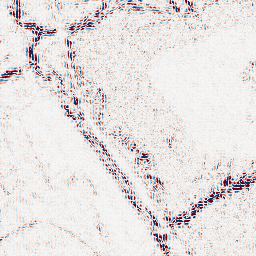
Category: wavelet
Decomposition family: wavelet_biorthogonal
Decomposition parameters: wavelet: bior3.5
level: 2
Upsampling method: sinc_blackman
Upsampling parameters: scale: 4
kernel_size: 8
Upsampling scale: 4